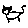
Label: cat